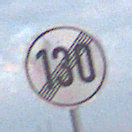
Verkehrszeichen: EndeGeschwindigkeit130
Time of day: SunriseSunset
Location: Outdoor (Nature)
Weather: PartlyCloudy
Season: NotSpecified
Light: Natural